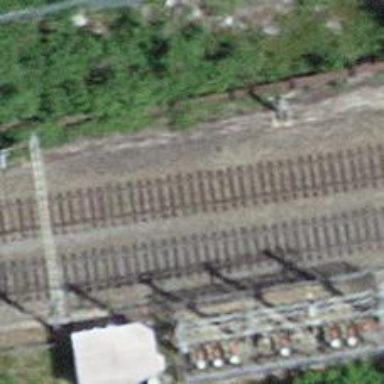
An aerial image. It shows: Railway with electrified contact lines.